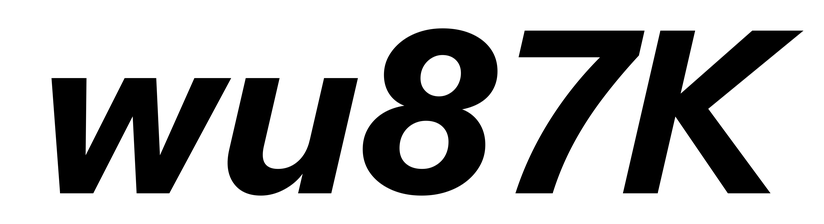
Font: InstrumentSans-Italic_Bold_Italic